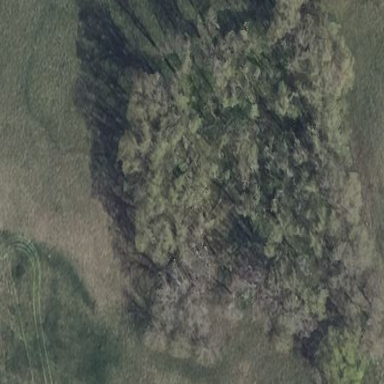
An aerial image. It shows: Deciduous broadleaved woodland.